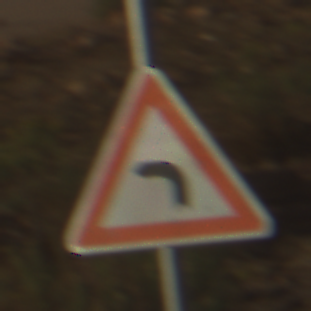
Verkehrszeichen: KurveLinks
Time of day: MorningAfternoon
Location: Outdoor (Nature)
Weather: Clear
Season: NotSpecified
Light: Natural